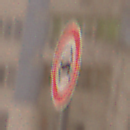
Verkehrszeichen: VerbotKraftwagen
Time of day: Night
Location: Outdoor (Urban)
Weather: Overcast
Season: Winter
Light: Artificial